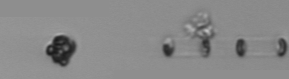
Label: Skeletonema